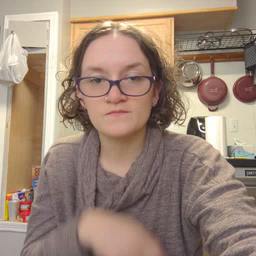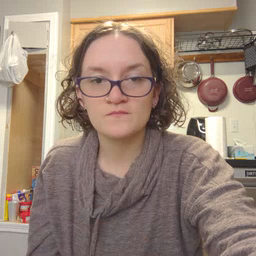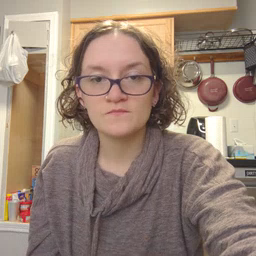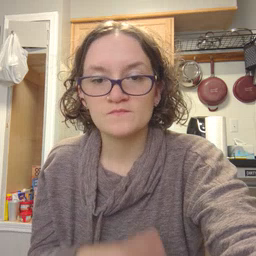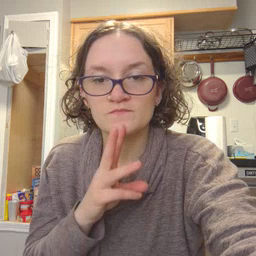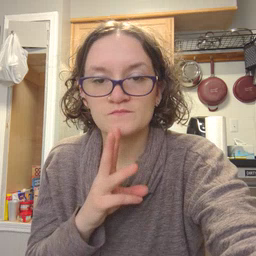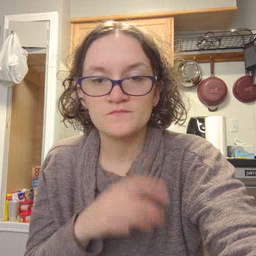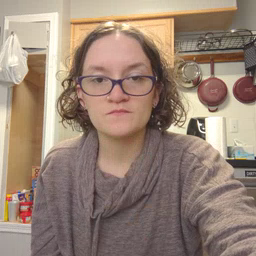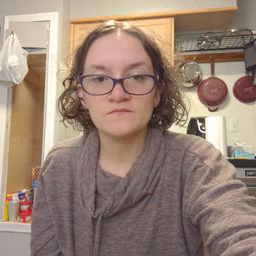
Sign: water